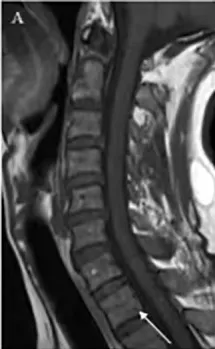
Vertebra magnetic resonance imaging (MRI) and diffusion weighted imaging (DWI) showed multiple spotty abnormal signals in the cervical vertebra, thoracic vertebra, lumbar vertebra, and sacrum, which were both. Low signal on T1-weighted imaging (white arrow).
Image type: radiology (mri)